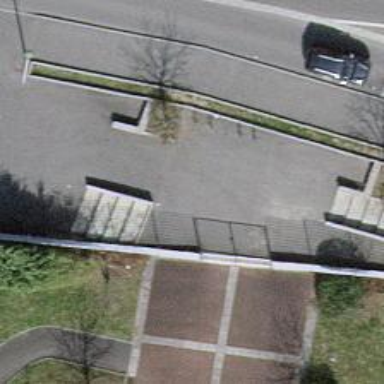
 featuring asphalt surface for added durability."